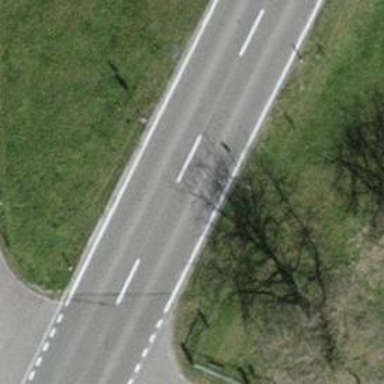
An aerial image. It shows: Primary road with asphalt surface.